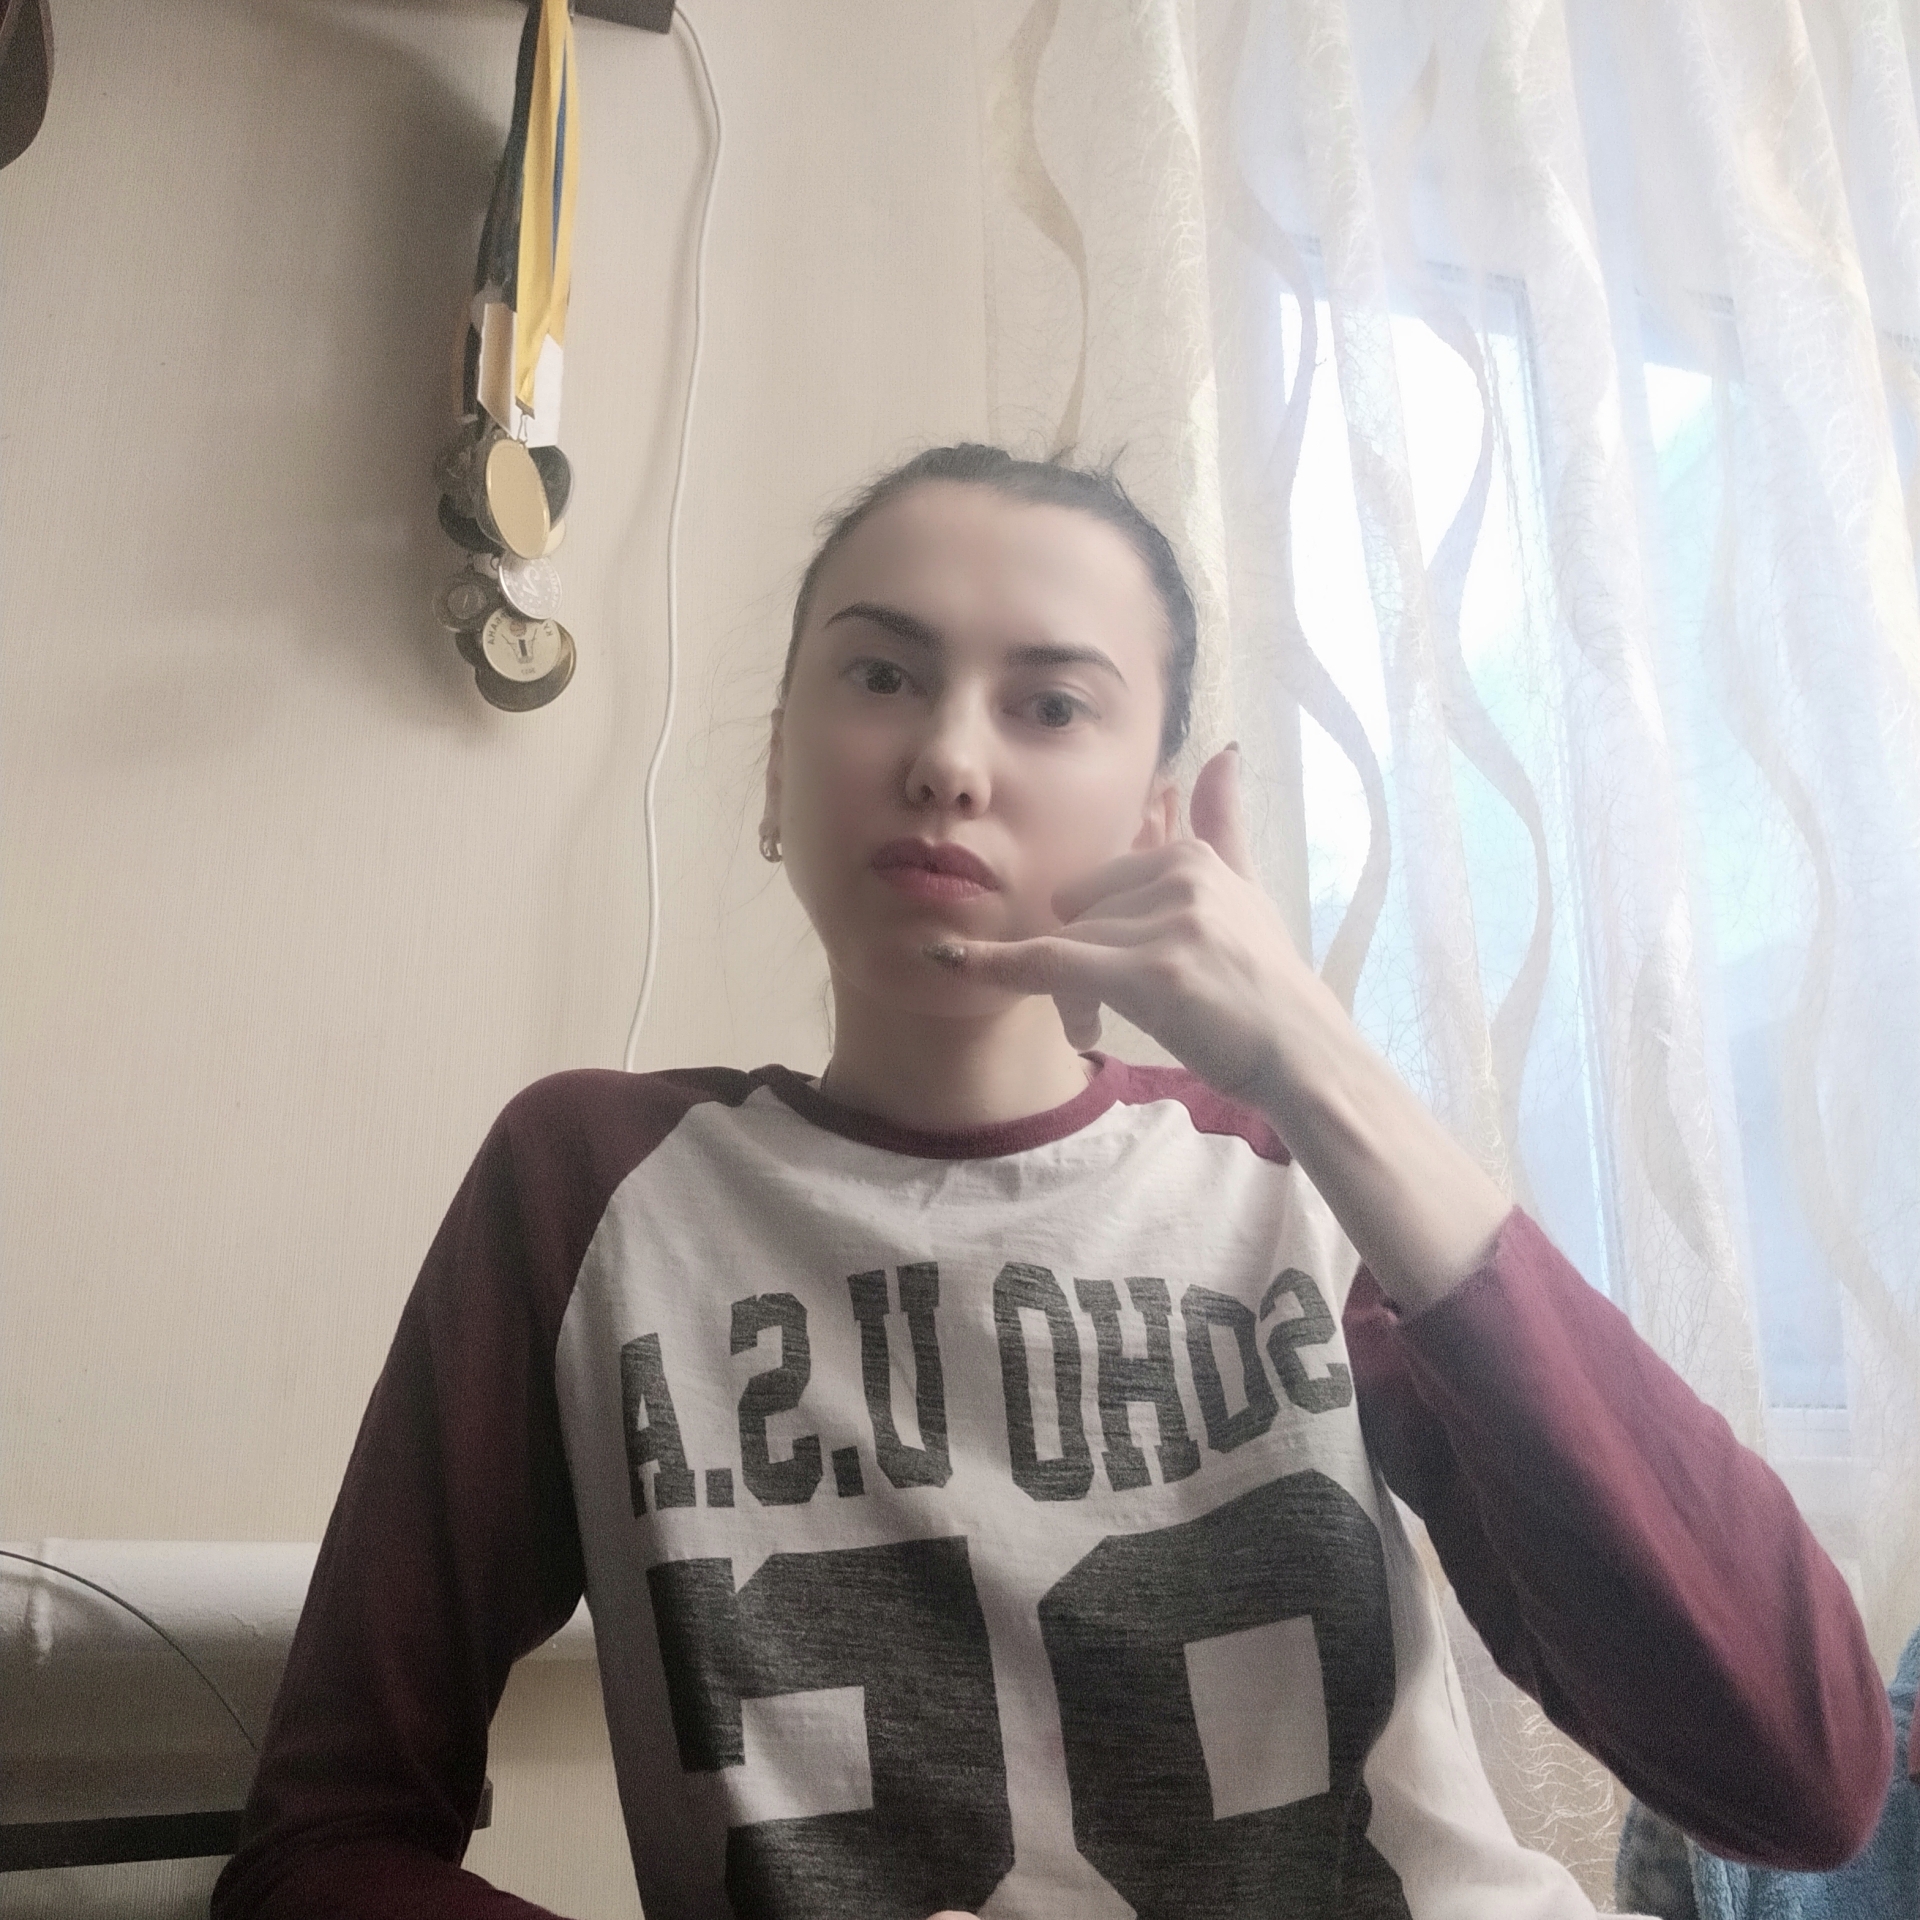
Label: noise